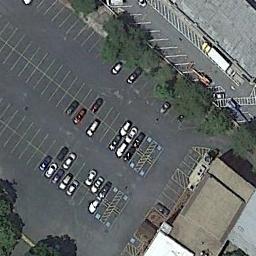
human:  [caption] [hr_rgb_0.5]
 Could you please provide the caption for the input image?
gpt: There are some cars on the parking lot .

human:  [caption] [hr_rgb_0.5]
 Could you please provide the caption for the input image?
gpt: Three rows of cars were parked in the parking lot .

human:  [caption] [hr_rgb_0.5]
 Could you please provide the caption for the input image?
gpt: The parking lot has some parked cars but lots of parking spaces are still empty .

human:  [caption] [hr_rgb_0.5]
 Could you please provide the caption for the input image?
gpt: Several buildings are next to the parking lot .

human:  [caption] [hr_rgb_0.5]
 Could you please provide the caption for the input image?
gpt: There are some green trees beside the parking lot .